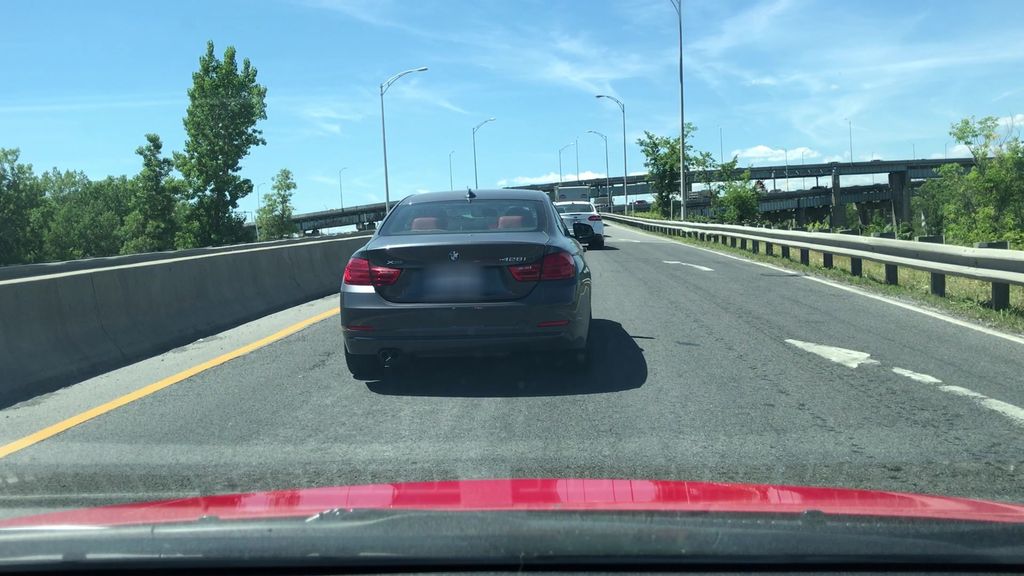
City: montreal